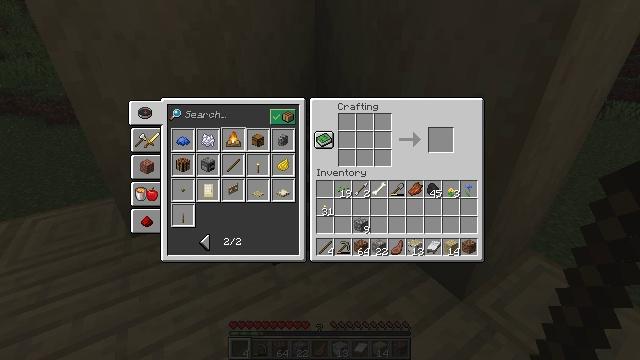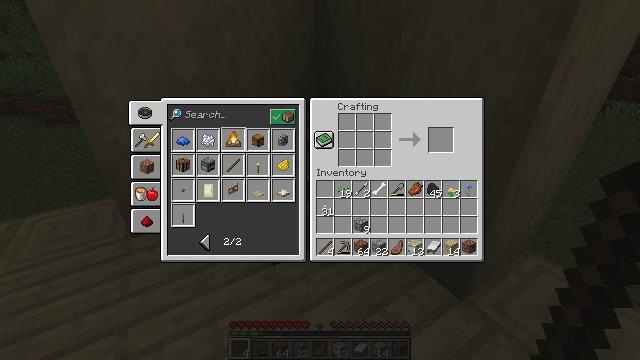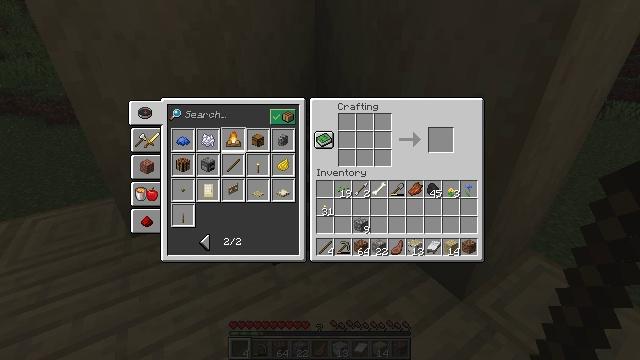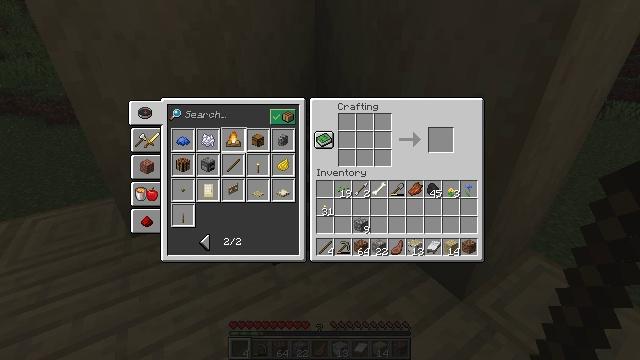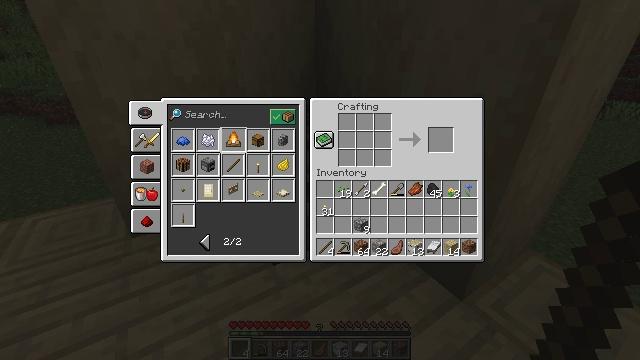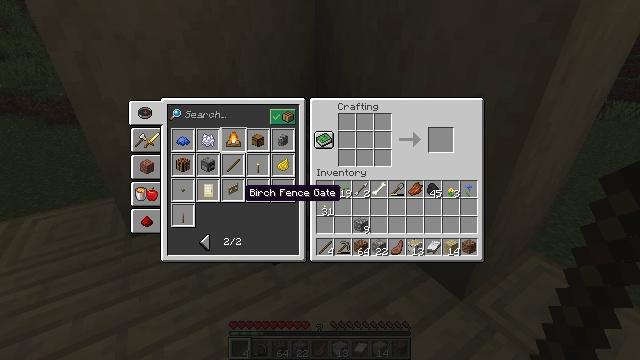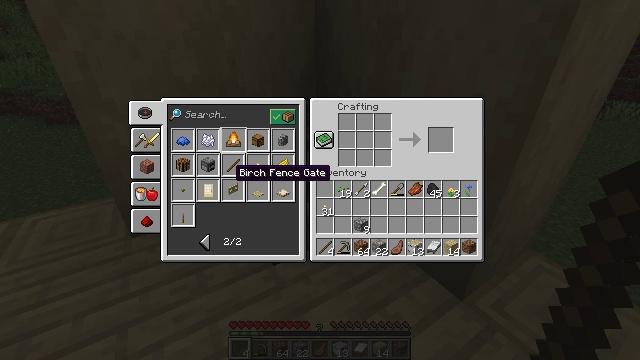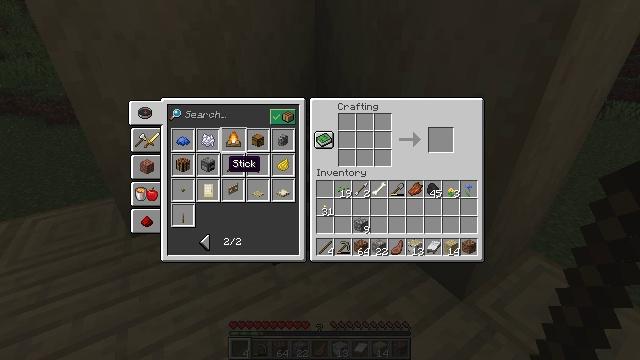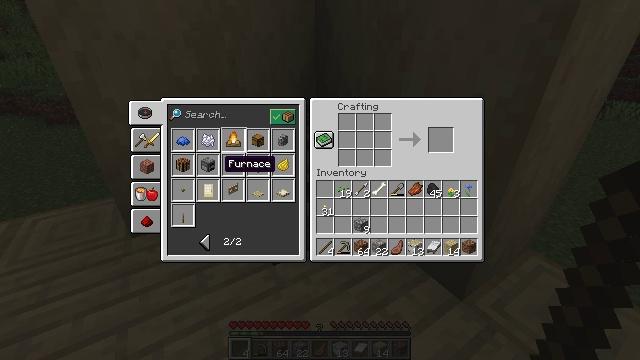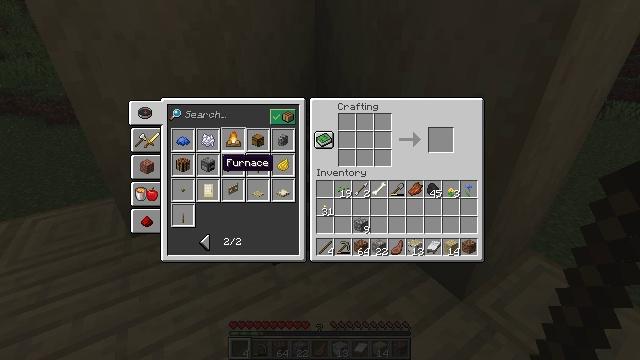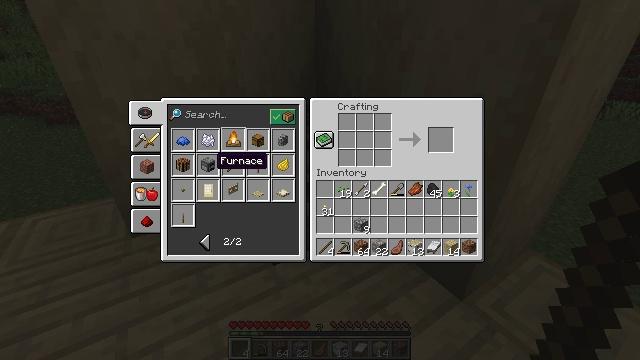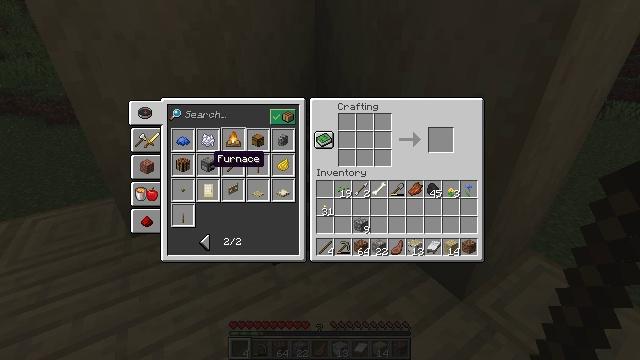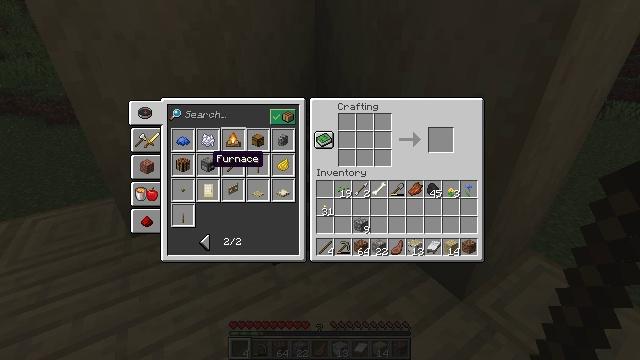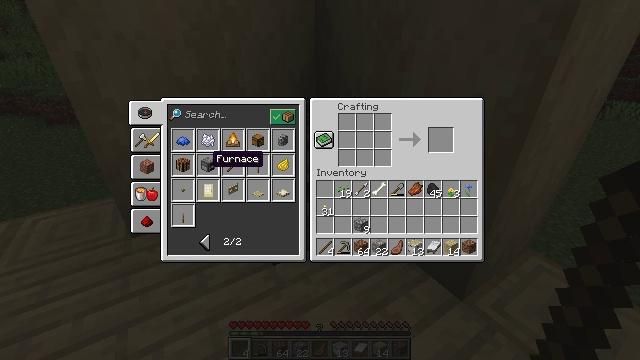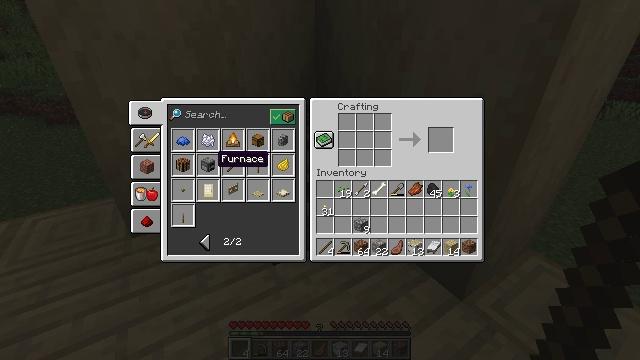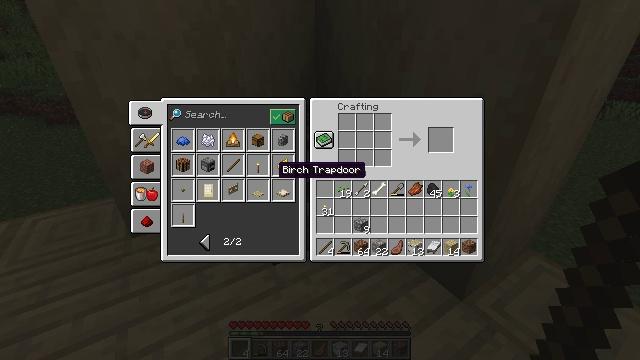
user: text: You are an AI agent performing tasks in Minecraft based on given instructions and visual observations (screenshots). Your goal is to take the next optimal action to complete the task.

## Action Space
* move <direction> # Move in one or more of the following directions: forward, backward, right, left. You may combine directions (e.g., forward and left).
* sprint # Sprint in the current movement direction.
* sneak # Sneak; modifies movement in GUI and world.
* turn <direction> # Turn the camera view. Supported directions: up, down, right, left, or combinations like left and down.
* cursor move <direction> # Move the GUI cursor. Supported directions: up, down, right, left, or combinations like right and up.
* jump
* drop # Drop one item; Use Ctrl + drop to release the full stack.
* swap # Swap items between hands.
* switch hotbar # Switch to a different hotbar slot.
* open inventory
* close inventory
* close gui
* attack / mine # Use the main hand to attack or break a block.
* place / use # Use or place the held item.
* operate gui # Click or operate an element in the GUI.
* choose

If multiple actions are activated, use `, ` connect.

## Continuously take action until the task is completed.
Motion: motion action
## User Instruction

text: Interact with the crafting table to create a furnace.
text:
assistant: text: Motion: no_op
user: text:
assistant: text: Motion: no_op
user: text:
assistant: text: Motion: no_op
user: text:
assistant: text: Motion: cursor move left and up
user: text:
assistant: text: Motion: cursor move left and up
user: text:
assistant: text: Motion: cursor move left and up
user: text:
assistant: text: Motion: cursor move left and up
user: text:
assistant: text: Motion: no_op
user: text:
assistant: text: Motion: no_op
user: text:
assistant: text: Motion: no_op
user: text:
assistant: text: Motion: no_op
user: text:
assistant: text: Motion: operate gui
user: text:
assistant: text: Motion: operate gui
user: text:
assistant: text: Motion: operate gui
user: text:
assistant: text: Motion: cursor move right and down
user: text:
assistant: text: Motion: cursor move right
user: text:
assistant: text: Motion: cursor move right
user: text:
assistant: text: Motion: cursor move right and up
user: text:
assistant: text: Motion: no_op
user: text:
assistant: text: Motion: no_op
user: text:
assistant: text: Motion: no_op
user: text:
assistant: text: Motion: no_op
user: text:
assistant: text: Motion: no_op
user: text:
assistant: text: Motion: cursor move up
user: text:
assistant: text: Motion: no_op
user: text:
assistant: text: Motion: no_op
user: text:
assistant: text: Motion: operate gui
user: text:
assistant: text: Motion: operate gui
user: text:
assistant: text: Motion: operate gui
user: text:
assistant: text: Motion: cursor move down